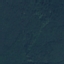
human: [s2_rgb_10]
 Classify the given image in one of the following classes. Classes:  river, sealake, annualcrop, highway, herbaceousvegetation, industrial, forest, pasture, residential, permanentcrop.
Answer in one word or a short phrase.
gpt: Forest